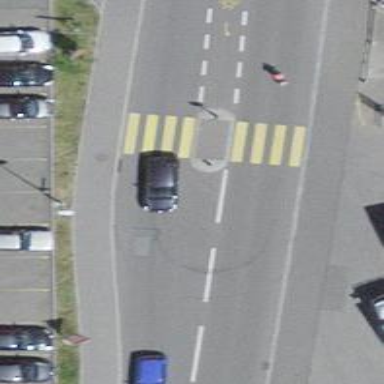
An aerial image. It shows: Uncontrolled zebra crossing with island. The crossing is marked with zebra stripes.